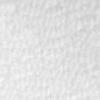
Label: no_change